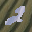
Label: 2